Field crop: maize
Growth stage: 2
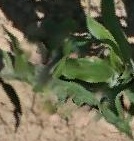
Species: maize